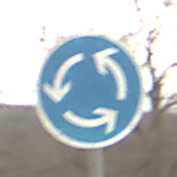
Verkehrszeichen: Kreisverkehr
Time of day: Midday
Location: Outdoor (Nature)
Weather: Overcast
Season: NotSpecified
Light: Natural